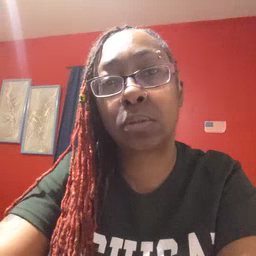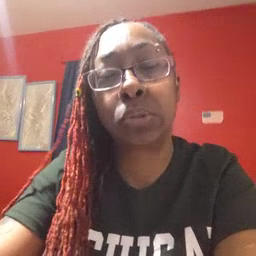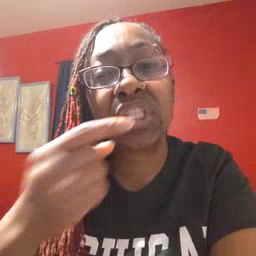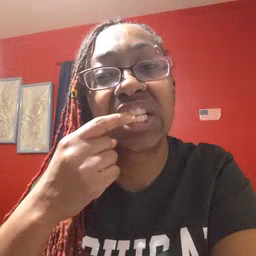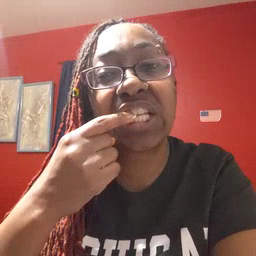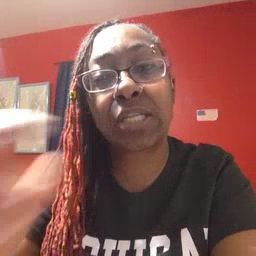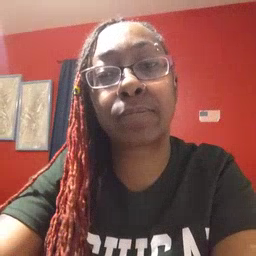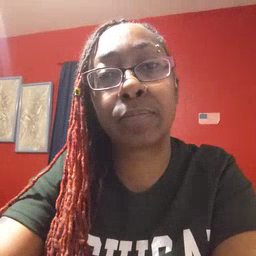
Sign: tooth